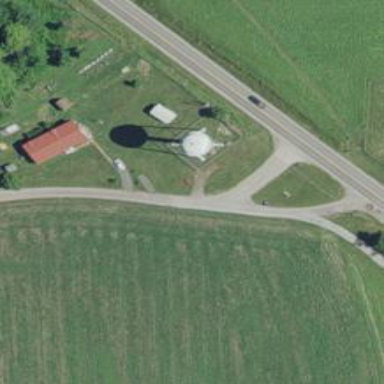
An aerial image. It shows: Water tower building.